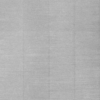
Label: dusty